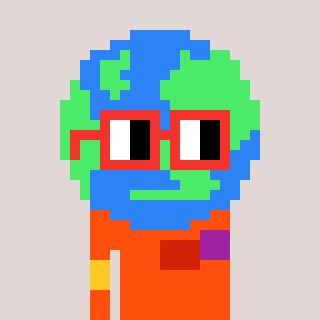
a pixel art character with square red glasses, a earth-shaped head and a orange-colored body on a warm background